Chest X-ray:
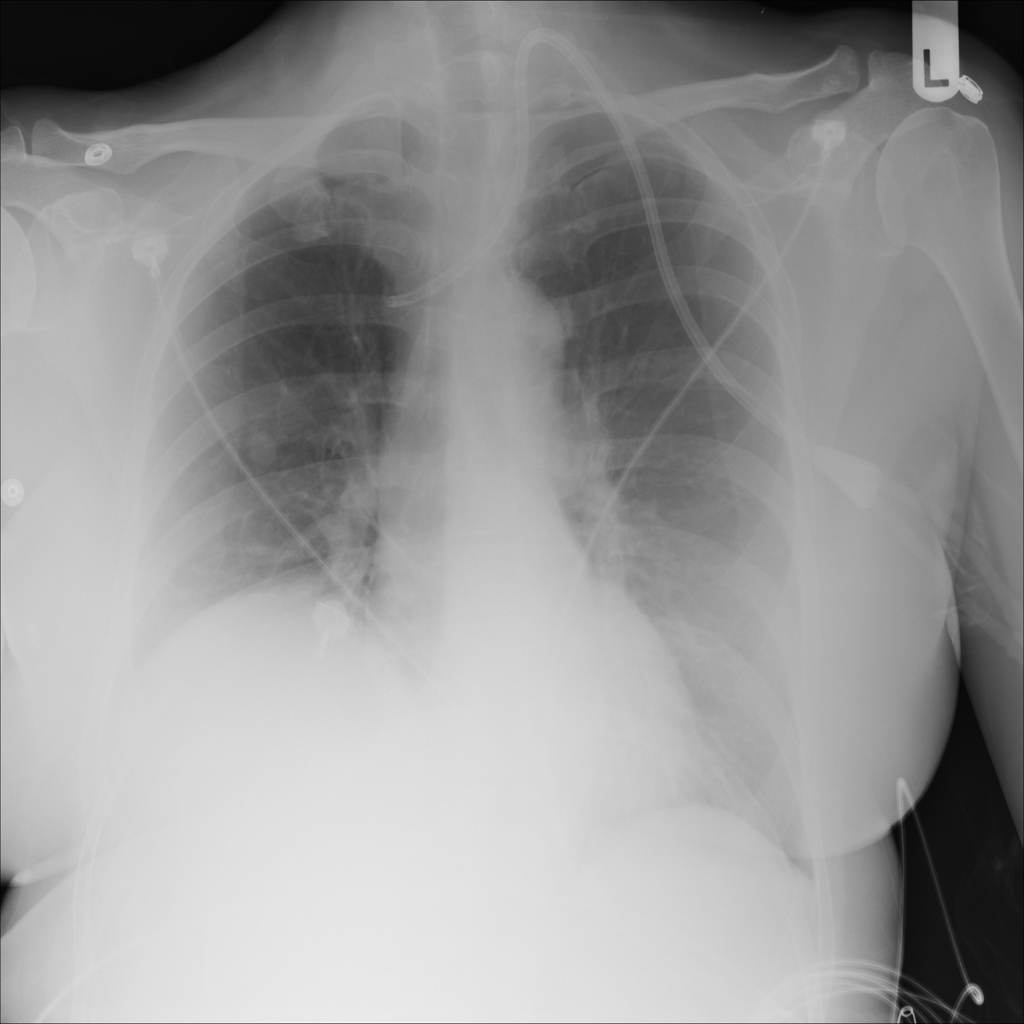
Findings: Nodule
No abnormal finding: no